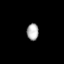
Tissue: lung
Cell type: Epithelial cells
Senescence score: 0.2244
Nuclear area (px): 197
Mean DAPI intensity: 171.929